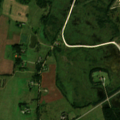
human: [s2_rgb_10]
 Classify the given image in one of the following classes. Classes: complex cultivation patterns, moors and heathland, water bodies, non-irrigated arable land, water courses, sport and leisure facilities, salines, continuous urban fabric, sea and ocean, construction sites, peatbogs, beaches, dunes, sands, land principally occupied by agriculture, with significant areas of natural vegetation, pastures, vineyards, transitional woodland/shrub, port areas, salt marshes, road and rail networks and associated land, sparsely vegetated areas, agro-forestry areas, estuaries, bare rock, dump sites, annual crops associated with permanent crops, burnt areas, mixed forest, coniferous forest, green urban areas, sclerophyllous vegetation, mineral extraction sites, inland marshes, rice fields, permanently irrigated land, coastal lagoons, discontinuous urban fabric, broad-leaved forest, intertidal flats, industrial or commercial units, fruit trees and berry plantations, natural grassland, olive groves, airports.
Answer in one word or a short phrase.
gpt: non-irrigated arable land, complex cultivation patterns, land principally occupied by agriculture, with significant areas of natural vegetation, broad-leaved forest, peatbogs, water bodies